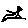
Label: bird